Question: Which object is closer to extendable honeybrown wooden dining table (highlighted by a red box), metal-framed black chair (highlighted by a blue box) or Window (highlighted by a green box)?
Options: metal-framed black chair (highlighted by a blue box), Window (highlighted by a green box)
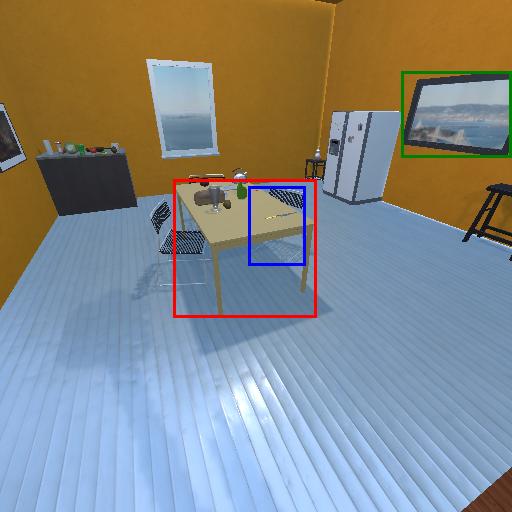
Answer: metal-framed black chair (highlighted by a blue box)